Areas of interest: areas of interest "Library"
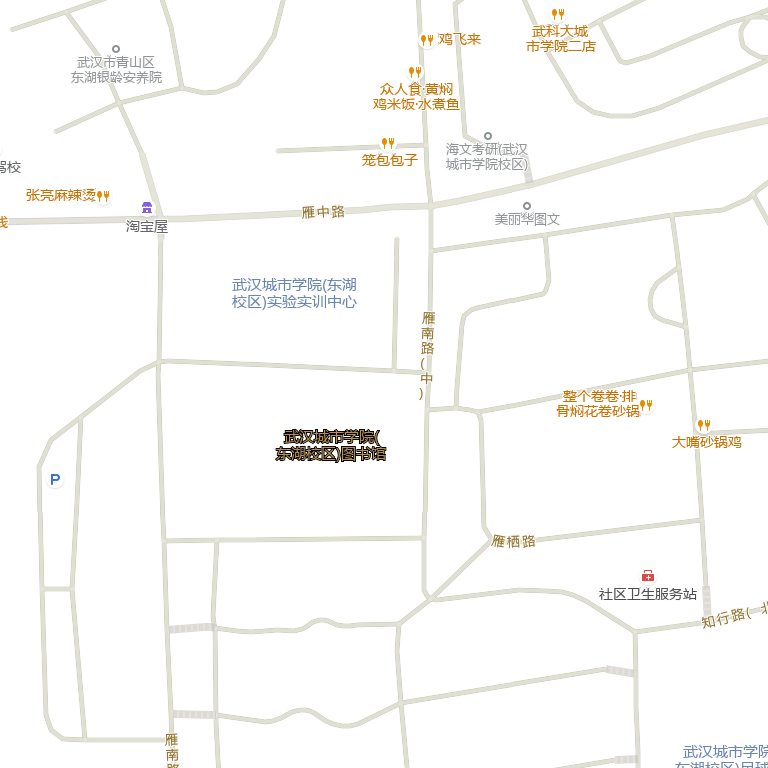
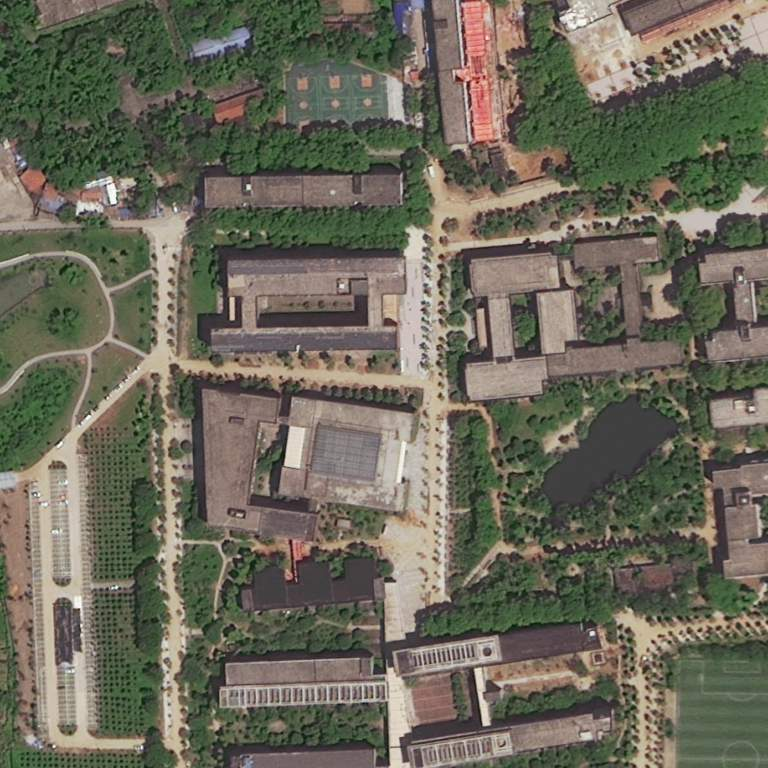